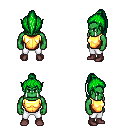
a pixel art fantasy rpg character, male body template, orc, green skin, gold chest armor, white pants, green long topknot hairstyle, maroon shoes, four views (front, back, left, right), 2x2 character sprite sheet, small pixel art, hard edges, no anti-aliasing